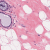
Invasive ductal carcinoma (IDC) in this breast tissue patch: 0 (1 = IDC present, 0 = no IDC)